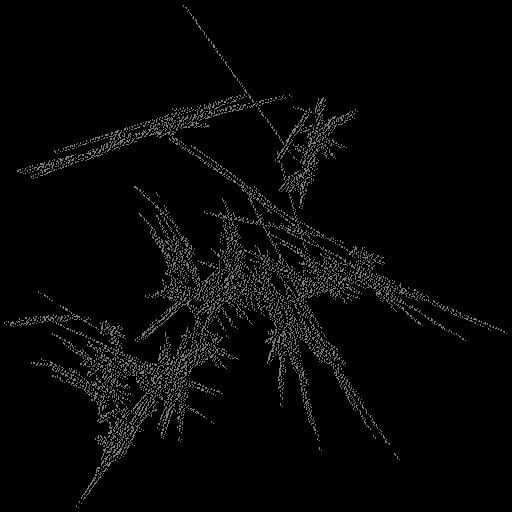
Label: groundpine